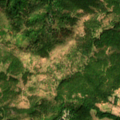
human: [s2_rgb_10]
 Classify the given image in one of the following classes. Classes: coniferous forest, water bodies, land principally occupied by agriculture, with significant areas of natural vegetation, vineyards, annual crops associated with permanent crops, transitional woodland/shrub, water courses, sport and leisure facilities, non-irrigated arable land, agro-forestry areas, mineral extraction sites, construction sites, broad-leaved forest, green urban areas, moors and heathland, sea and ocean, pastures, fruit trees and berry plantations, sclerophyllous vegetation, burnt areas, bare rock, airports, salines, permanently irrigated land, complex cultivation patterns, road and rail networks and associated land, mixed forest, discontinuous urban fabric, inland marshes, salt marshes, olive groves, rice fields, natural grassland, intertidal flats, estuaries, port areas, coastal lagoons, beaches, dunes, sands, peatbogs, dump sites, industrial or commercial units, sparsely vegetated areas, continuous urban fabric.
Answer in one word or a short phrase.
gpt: land principally occupied by agriculture, with significant areas of natural vegetation, broad-leaved forest, transitional woodland/shrub